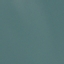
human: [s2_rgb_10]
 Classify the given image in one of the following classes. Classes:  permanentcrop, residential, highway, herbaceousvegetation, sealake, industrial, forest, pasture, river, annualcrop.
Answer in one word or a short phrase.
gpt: SeaLake